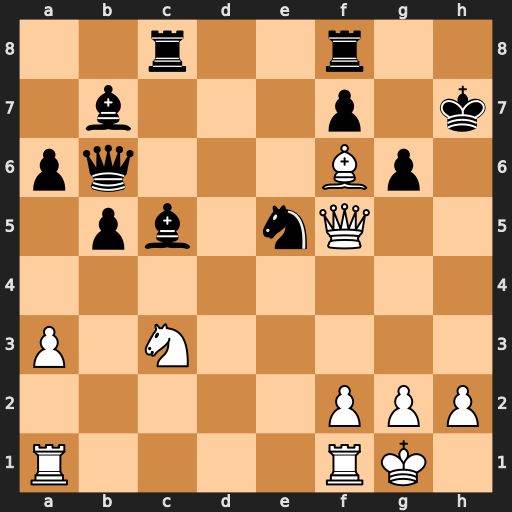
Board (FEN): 2r2r2/1b3p1k/pq3Bp1/1pb1nQ2/8/P1N5/5PPP/R4RK1
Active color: w
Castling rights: -
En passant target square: -
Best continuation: Qh3+ Kg8 Qh8#